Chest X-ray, PA view. Patient: 79 years old, sex F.
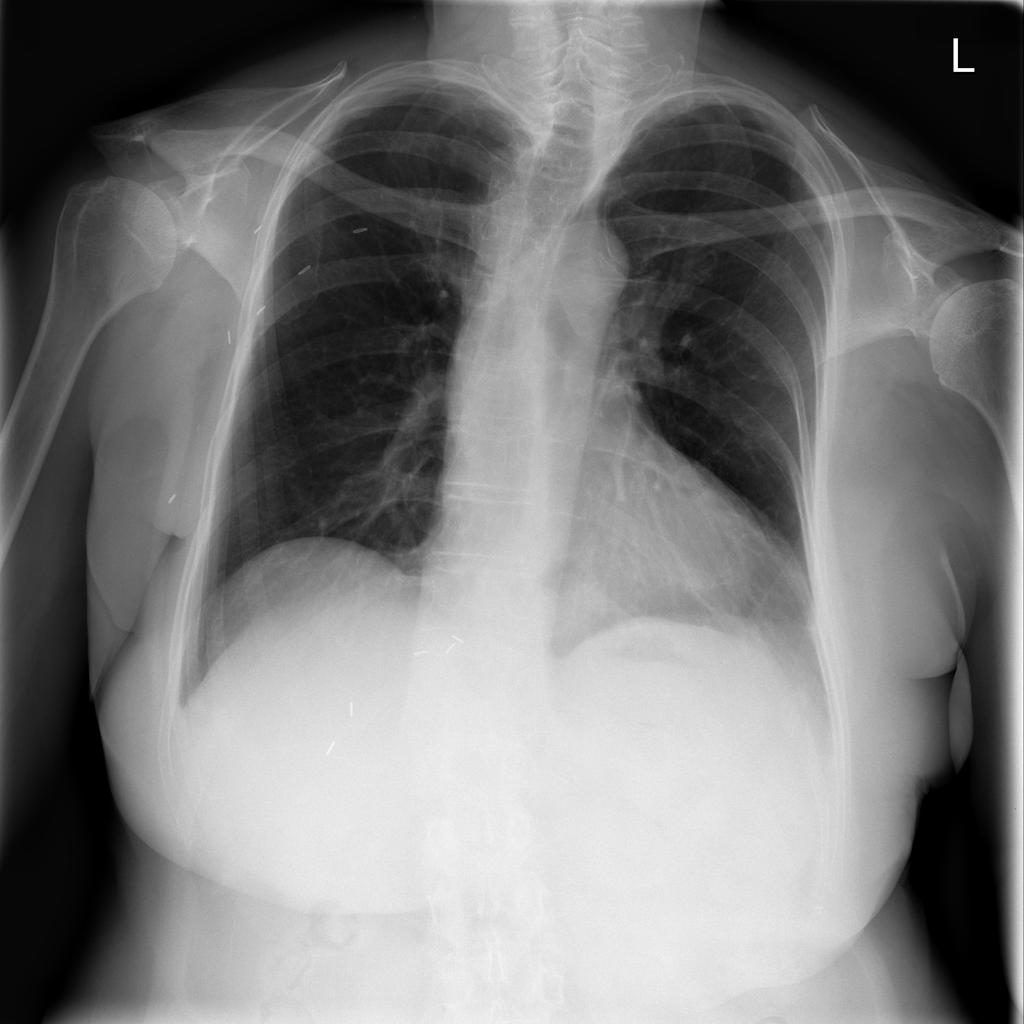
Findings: No Finding